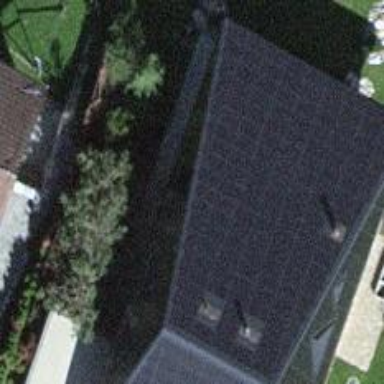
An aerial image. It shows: Solar power generator utilizing photovoltaic technology with solar photovoltaic panels.